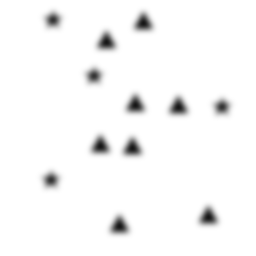
Squares: 0
Triangles: 8
Stars: 4
Total shapes: 12